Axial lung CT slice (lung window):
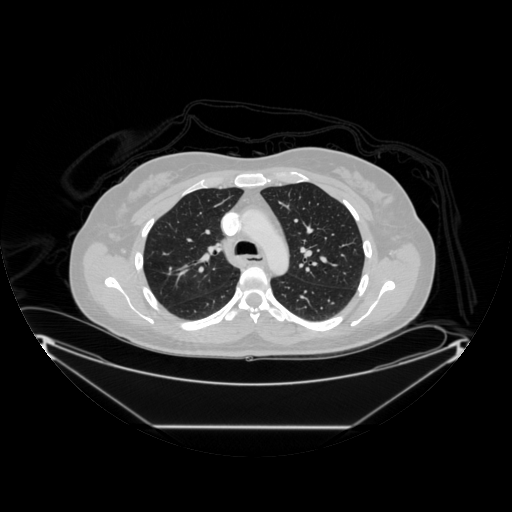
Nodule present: no